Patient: sex M, age 23
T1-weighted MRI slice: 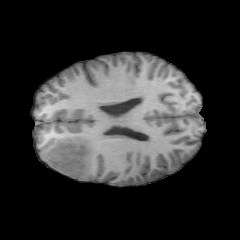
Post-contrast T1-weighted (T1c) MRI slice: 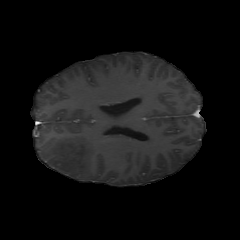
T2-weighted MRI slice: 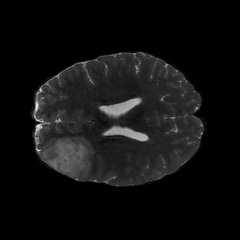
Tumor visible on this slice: yes
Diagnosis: Oligodendroglioma, IDH-mutant, 1p/19q-codeleted
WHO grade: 2